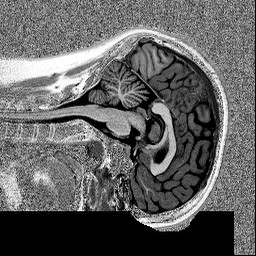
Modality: MP2RAGE
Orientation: sagittal
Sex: female